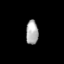
Tissue: lung
Cell type: Epithelial cells
Senescence score: 0.1746
Nuclear area (px): 289
Mean DAPI intensity: 172.003